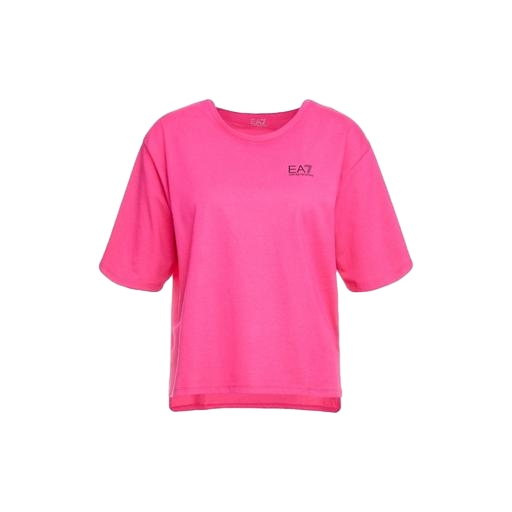
pink short-sleeve tee, pink ribbed-trim sport tee, batwing t-shirt, white background